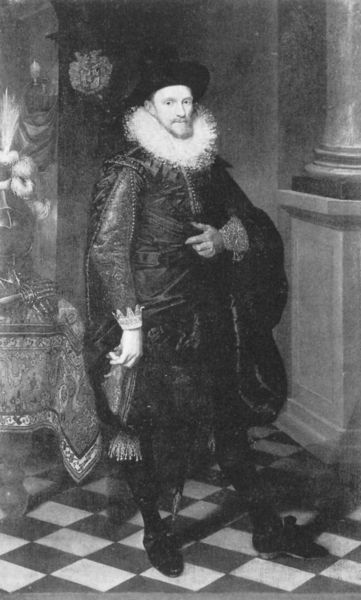
Titel: Arent Harmensz. van der Hem
Künstler: Cornelis van der Voort
Institution: verschollen
Schlagwörter: feder, gemälde, hand, mann, umhang, weiß, blume, handschuh, hut, lampe, marmor, schwarz, säule, tisch, zimmer, muster, schachbrettmuster, bart, jacke, blass, kragen, rembrandt, spitze, bild, bildnis, herr, hände, niederlande, porträt, tischdecke, boden, figur, mantel, reich, stehend, adel, decke, person, schuhe, foto, druck, fliesen, schwarzweiß, schwert, adeliger, kachel, kacheln, schuh, edelmann, abdruck, quadrat, rembrand, rum, spietze, 1600, 1650, z1600, abdrck